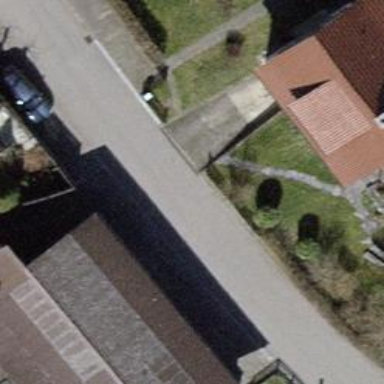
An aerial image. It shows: Asphalt road designated as living street.